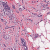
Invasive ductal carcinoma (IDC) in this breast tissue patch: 0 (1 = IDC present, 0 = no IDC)